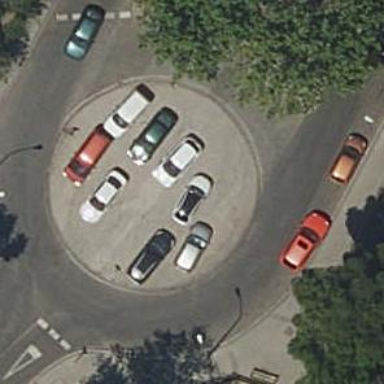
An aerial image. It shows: Asphalt road in residential area leading to roundabout.